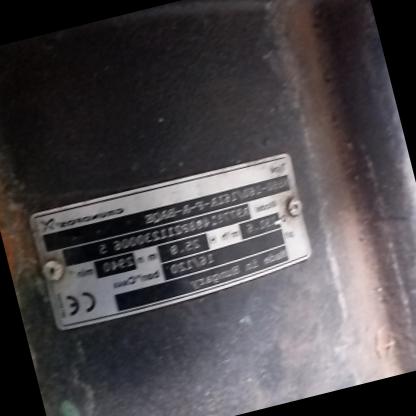
Klasa: tabliczka-znamionowa